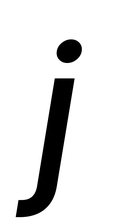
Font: Inter-Italic_Medium_Italic